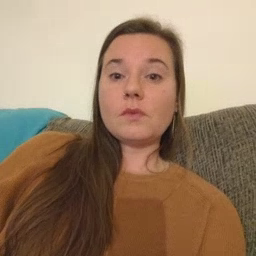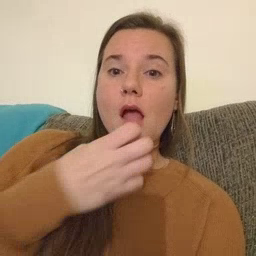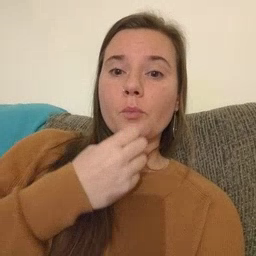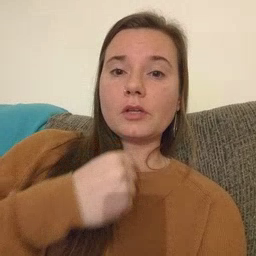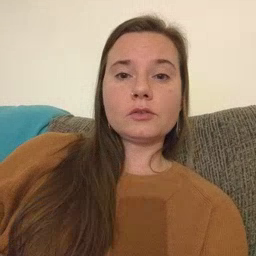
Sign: underwear